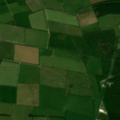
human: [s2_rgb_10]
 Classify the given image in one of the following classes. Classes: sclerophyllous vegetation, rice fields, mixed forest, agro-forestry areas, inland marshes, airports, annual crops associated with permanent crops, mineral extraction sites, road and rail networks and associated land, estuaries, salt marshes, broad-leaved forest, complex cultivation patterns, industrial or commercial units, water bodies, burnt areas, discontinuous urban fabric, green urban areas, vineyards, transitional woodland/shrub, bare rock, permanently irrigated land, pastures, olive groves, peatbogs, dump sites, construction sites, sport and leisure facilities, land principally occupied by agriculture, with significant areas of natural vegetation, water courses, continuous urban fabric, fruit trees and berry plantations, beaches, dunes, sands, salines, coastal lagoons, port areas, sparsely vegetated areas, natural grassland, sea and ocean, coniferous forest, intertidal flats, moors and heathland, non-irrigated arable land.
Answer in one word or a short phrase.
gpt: pastures, coniferous forest